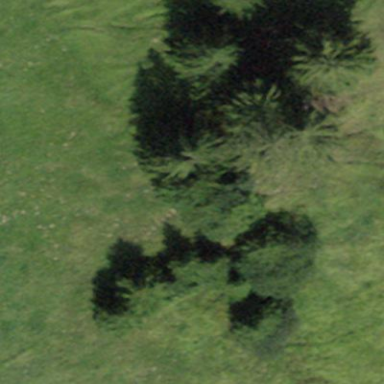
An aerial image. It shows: Forest area.